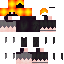
A female skeleton skin with dark skin, wearing brown helmet dressed in a orange hoodie and brown pants, featuring a closed mouth.